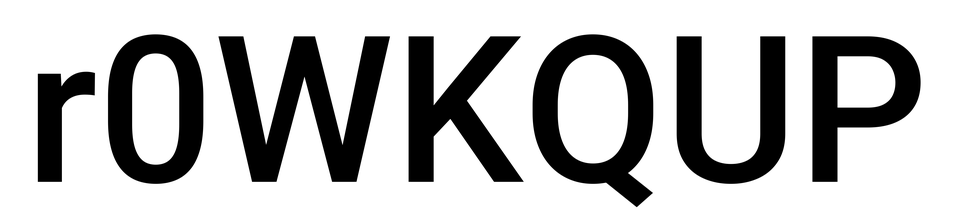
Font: Roboto_Medium